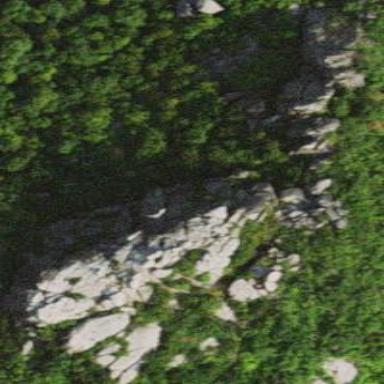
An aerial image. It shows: Landscape dominated by bare rock.